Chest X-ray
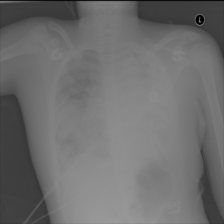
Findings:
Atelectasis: negative
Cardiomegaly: negative
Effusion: negative
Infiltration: negative
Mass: positive
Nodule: negative
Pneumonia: negative
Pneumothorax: negative
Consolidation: negative
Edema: negative
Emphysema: negative
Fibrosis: negative
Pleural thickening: negative
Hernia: negative